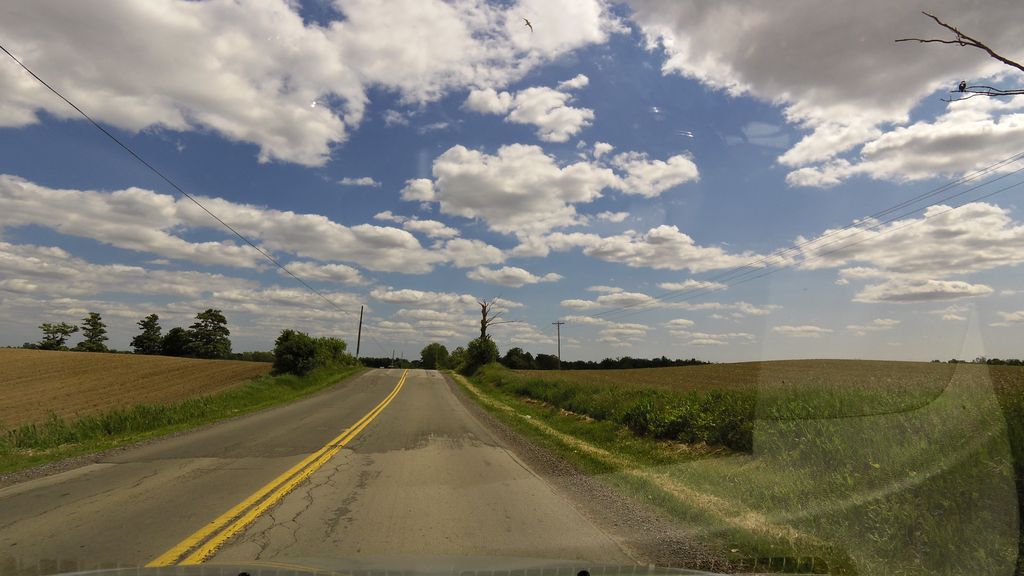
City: hamilton